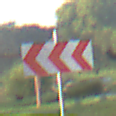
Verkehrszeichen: RichtungstafelnInKurvenGrossRechts
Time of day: SunriseSunset
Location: Outdoor (Suburban)
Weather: PartlyCloudy
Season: NotSpecified
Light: Natural